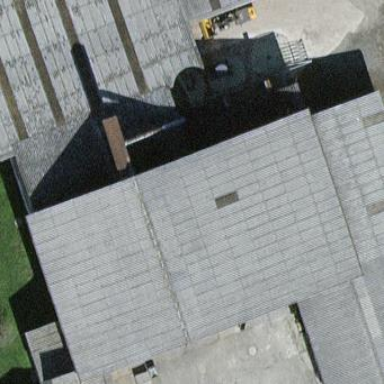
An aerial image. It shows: Shed.